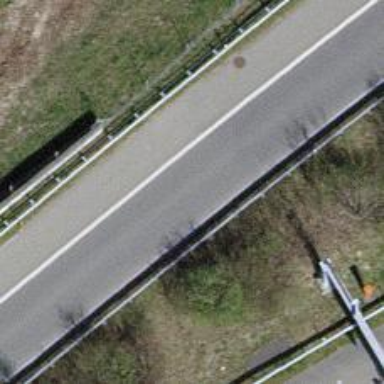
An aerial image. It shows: Asphalt motorway link.